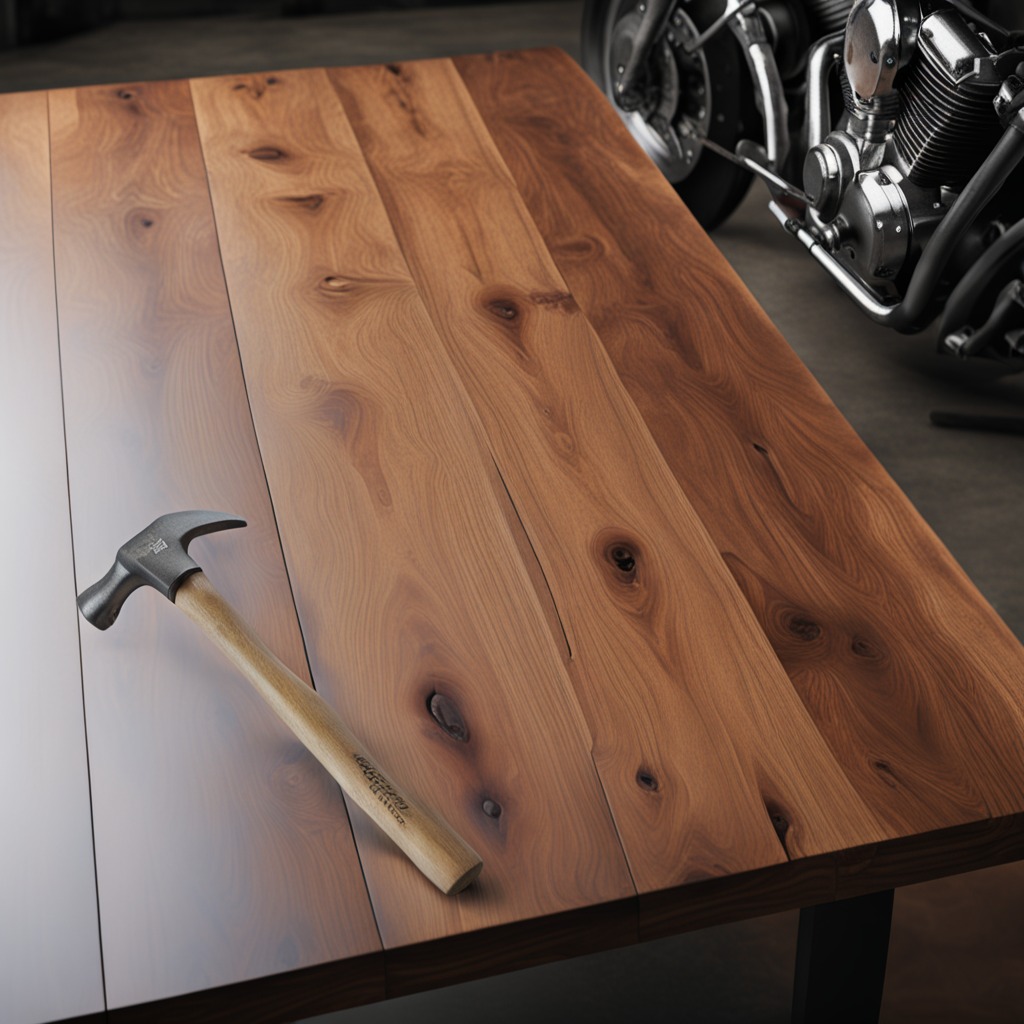
A hammer is lying on the oil-spilled wooden table in a vintage motorcycle garage.